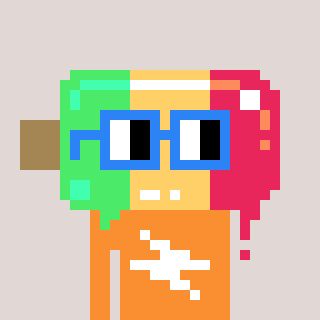
a pixel art character with square blue glasses, a icepop-shaped head and a orange-colored body on a warm background